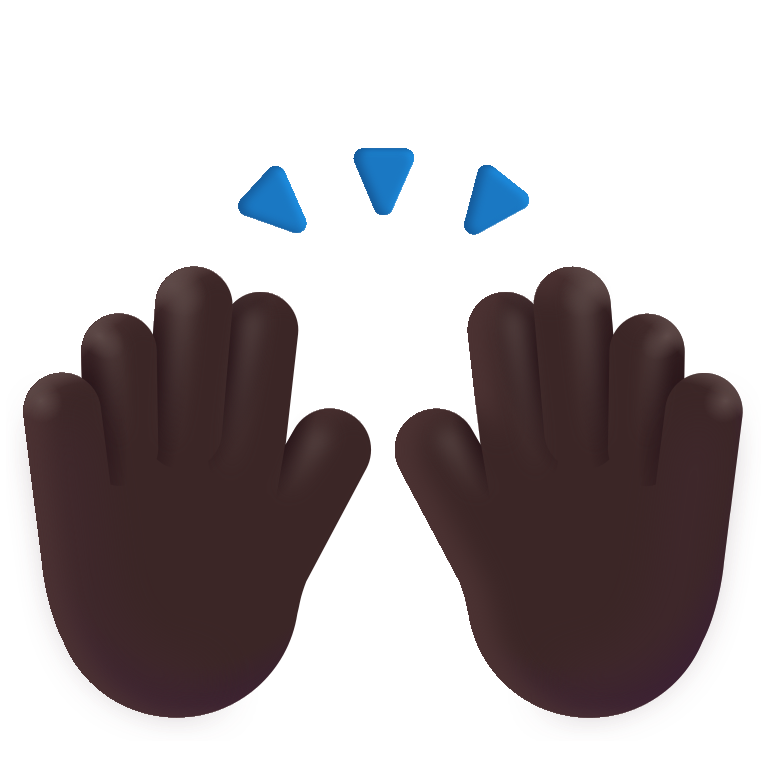
raising hands color dark